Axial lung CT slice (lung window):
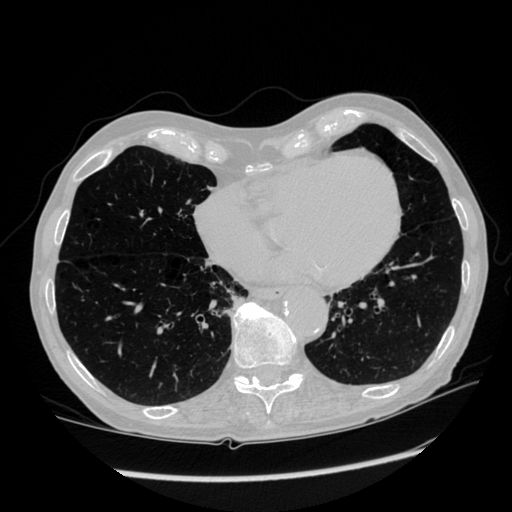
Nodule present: no